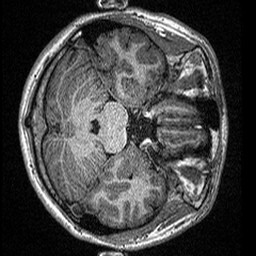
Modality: T1w
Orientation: axial
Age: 27
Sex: female
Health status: healthy
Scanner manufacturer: siemens
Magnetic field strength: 3 T
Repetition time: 2.3 s
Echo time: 0.00298 s